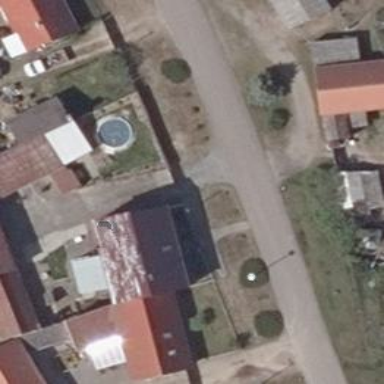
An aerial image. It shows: Residential road with asphalt surface and no sidewalks.